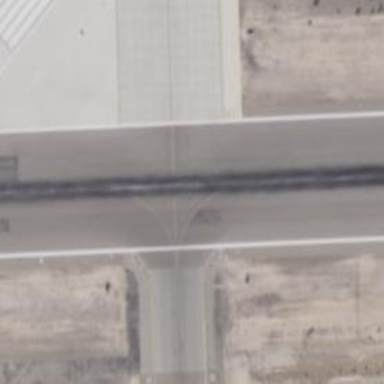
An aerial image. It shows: Image of taxiway at airport.